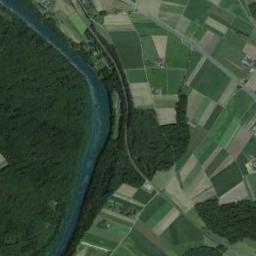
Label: river